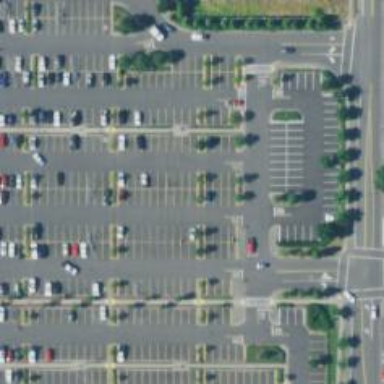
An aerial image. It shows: Trolley bay.